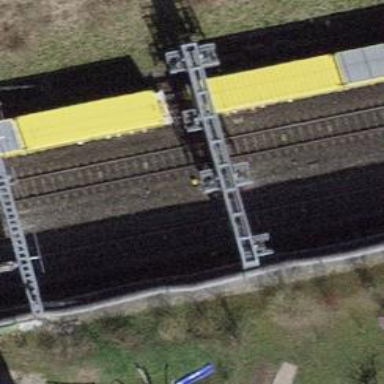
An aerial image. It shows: Railway signal.